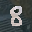
Label: 8